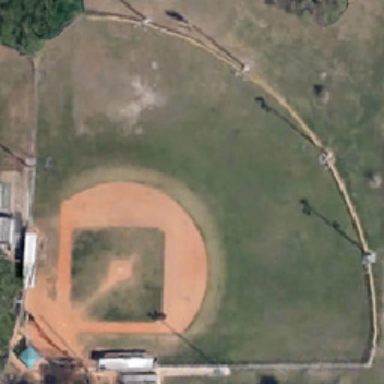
There is a fan shaped baseball field with a bushy tree in its corner .